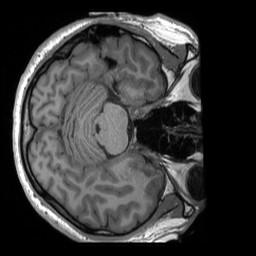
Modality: T1w
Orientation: axial
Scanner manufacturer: siemens
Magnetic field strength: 3 T
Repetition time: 2.4 s
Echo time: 0.00224 s